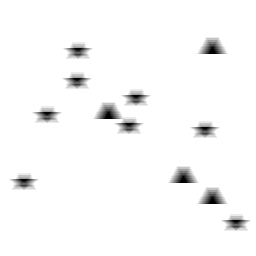
Squares: 0
Triangles: 4
Stars: 8
Total shapes: 12